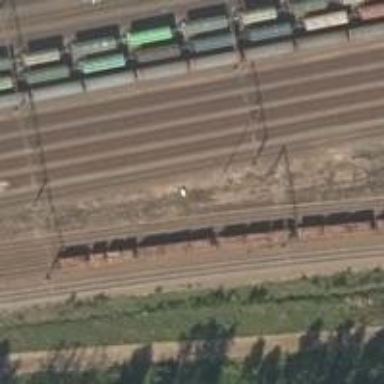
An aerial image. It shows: Railway with continuous electrified contact lines.